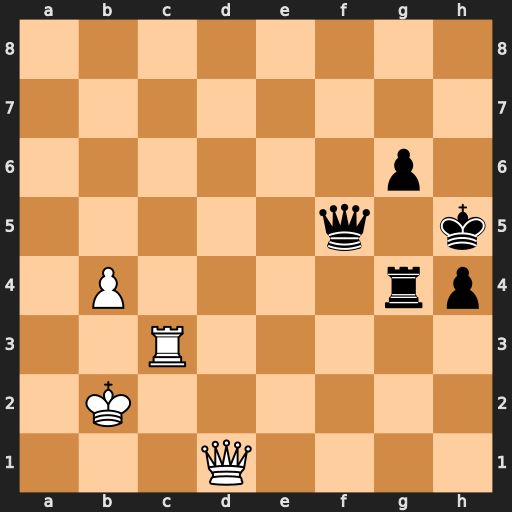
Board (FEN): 8/8/6p1/5q1k/1P4rp/2R5/1K6/3Q4
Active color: w
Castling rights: -
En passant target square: -
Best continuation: Rc5 Kh6 Rxf5